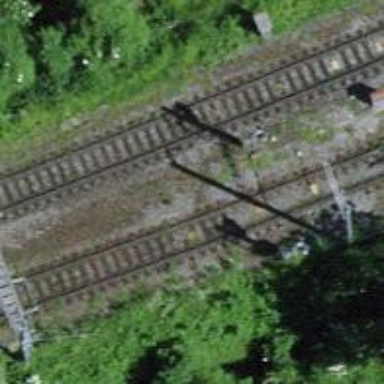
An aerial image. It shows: Single railway track with electrified contact line.